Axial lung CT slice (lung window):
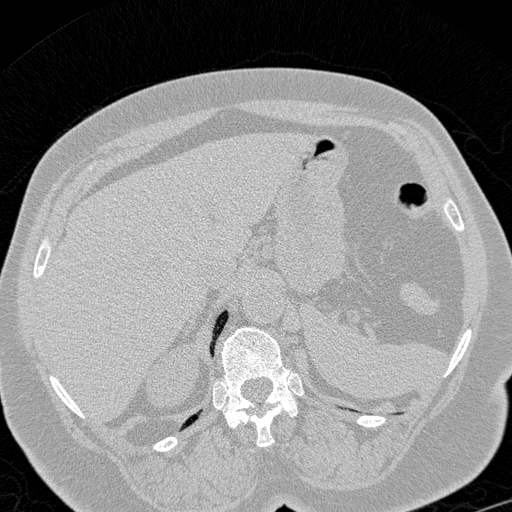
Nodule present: no